Field crop: maize
Growth stage: 2
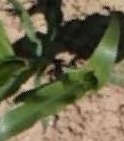
Species: maize